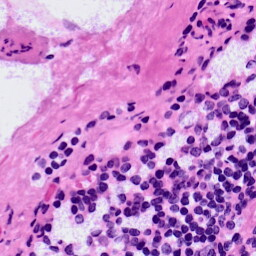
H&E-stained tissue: LymphNode